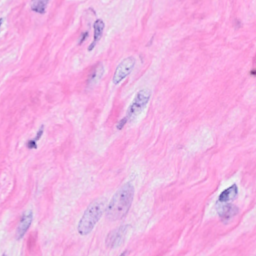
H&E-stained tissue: Breast